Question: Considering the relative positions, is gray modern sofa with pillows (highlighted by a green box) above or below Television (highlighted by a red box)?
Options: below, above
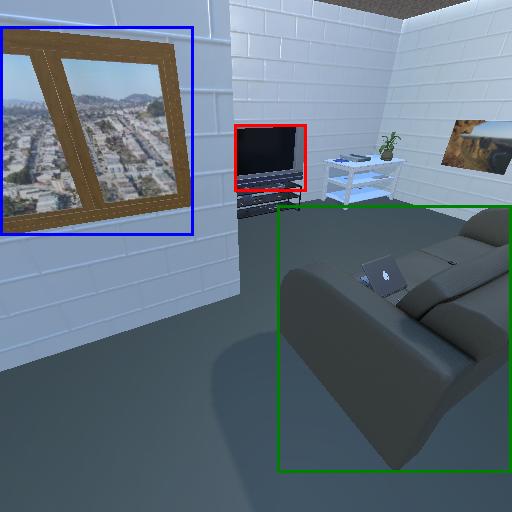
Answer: below